Атмосфера реальной планеты, такой как Земля, имеет довольно сложное строение ввиду большого многообразия участвующих в ее формировании процессов и явлений. В этой задаче мы рассмотрим две простые модели нижнего слоя атмосферы, называемого тропосферой, который простирается на высоту до 10-15~км над поверхностью Земли. Для понимания физики некоторых явлений достаточно считать атмосферу Земли состоящей из однокомпонентного двухатомного газа, имеющего молярную массу $\mu_{air}=28.9 \cdot 10^{−3}~кг/моль$.
Часть 1. Изотермическая атмосфера В атмосфере самый нижний приповерхностный слой имеет практически постоянную температуру, так как он нагревается от поверхности Земли. Поэтому примем в этой части, что температура атмосферы одинакова по всей ее высоте и равна $T_0 =293~К$, а давление воздуха у поверхности Земли составляет $p_0=1.013 \cdot 10^5~Па$. Считайте, что ускорение свободного падения $g=9.81~м/с^2$ не зависит от высоты над поверхностью Земли, так как толщина атмосферы много меньше радиуса Земли $R_E=6400~км$. Универсальная газовая постоянная равна $R=8.31~Дж/(моль \cdot К)$.
Найдите и вычислите массу $M$ атмосферы Земли.
Найдите и вычислите давление воздуха $p_H$ на высоте $H=1500~м$ над поверхностью Земли. С физической точки зрения интересен вопрос о том, как быстро успевает прогреваться атмосфера при смене дня и ночи. Из наблюдений известна так называемая солнечная постоянная $\alpha=1367~Вт/м^2$, которая представляет собой суммарную мощность солнечного излучения в районе орбиты Земли, проходящего через единицу поверхности, ориентированной перпендикулярно его потоку.
Оцените количество теплоты $\delta Q$, необходимое для нагревания атмосферы на $\Delta T=1~К$.
Часть 2. Адиабатическая атмосфера Реальная тропосфера не является изотермической и температура воздуха уменьшается с высотой. Благодаря постоянно протекающим конвективным процессам, тропосфера может считаться практически адиабатической. Пусть температура и давление воздуха у поверхности Земли составляют $T_0=293~К$ и $p_0=1.013\cdot 10^5~Па$ соответственно. По-прежнему считайте, что ускорение свободного падения $g=9.81~м/с^2$ не зависит от высоты над поверхностью Земли
Найдите и вычислите интервал времени $\tau$, который должно светить Солнце, чтобы сообщить Земле количество теплоты $\delta Q$.
Найдите и вычислите температуру воздуха $T_H$ на высоте $H=1500~м$ над поверхностью Земли.
Найдите и вычислите давление воздуха $p_H$ на высоте $H=1500~м$ над поверхностью Земли. В построенной модели высота тропосферы Земли определяется достижением некоторой критической температуры, при которой начинают играть существенную роль другие физические процессы.
Оцените разницу высот $\Delta H_{atm}$ тропосферы Земли в дневное и ночное время, если колебание температуры у поверхности за это время составляет $\Delta T_{dn}=20~К$. Альпинист начинает восхождение на достаточно высокую гору, у подножия которой температура и давление воздуха равны $T_0=293~К$ и $p_0=1.013 \cdot 10^5~Па$. На высоте $H=1500~м$ он решает сделать привал для того, чтобы вскипятить воду и обнаруживает, что она закипает быстрее обычного. Он открывает имеющийся при себе справочник по физике и находит, что при температуре $T_1=373~К$ давление насыщенного водяного пара равно $p_1=p_0=1.013 \cdot 10^5~Па$, а при температуре $T_2=365~К$ — $p_2=0.757\cdot 10^5~Па$.
Найдите и вычислите температуру кипения воды на высоте $H=1500~м$. После возобновления подъема альпинист обнаруживает, что на некоторой высоте появляется снег и приходится использовать специальное оборудование.
Найдите и вычислите высоту $h_0$, на которой альпинист заметил появление снежного покрова на горе. Альпинист вспомнил разговор с местными жителями перед восхождением, в котором ему сообщили, что снежный покров полностью исчезает с горы при температуре у подножия, превышающей $T=310~К$.
Найдите и вычислите высоту $H_0$ горы, на которую совершает восхождение альпинист. Поднявшись еще выше по склону горы на некоторую высоту $H^{'}$, альпинист замечает появление тумана. Оглянувшись по сторонам, он отмечает, что облаков нет и ветер отсутствует. Альпинист знает, что молярная масса воды составляет $\mu_{H_2O}=18.0\cdot 10^{−3}~кг/моль$, а по прогнозу погоды относительная влажность воздуха у подножия горы составляла $\varphi= 0.25$. В справочнике по физике он находит формулу для давления насыщенных паров воды в интервале температур $T \in (250,300)~К$, которая имеет следующий вид $$\ln\frac{p_{vap}}{p_{vap 0}}=a+b\ln\frac{T}{T_0},$$ где $p_{vap}$ — давление насыщенных паров при температуре $T$, $p_{vap 0}$ — давление насыщенных паров при температуре $T_0$, $a=3.63\cdot 10^{−2}$, $b=18.2$ — постоянные. При вычислениях считайте, что пар находится в термодинамическом равновесии с окружающим его воздухом.
Найдите и вычислите высоту $H^{'}$.
Найдите и вычислите минимальную влажность воздуха $\varphi_{\min}$ у подножья горы, при которой на ней еще будет наблюдаться туман. Вам может понадобится знание следующего интеграла: $\int\frac{dx}{ax+b}=\frac{1}{a}\ln|ax+b|$.
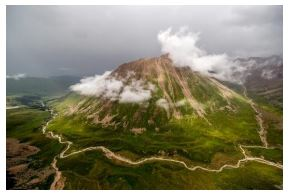
Найдите и вычислите массу $M$ атмосферы Земли.
Решение: Давление воздуха на поверхности Земли вызвано силой тяжести атмосферы, условие равновесия которой требует$$p_0S=Mg, \tag{1}$$где$$S=4\pi R^2_E \tag{2}$$представляет собой площадь поверхности Земли.Из $(1)$ и $(2)$ получаем$$M=\frac{4\pi p_0R_E^2}{g}=5.32\cdot 10^{18}~кг. \tag{3}$$
Ответ: $$M=\frac{4\pi p_0R_E^2}{g}=5.32\cdot 10^{18}~кг.$$

Найдите и вычислите давление воздуха $p_H$ на высоте $H=1500~м$ над поверхностью Земли.
Решение: Давление атмосферы изменяется с высотой вследствие действия силы тяжести на газ. Рассмотрим равновесие слоя газа толщиной $dh$. Разность давлений $dp$ на этих высотах должна компенсировать силу тяжести слоя газа плотностью $\rho$, что приводит к уравнению$$dp=-\rho gdh. \tag{4}$$С другой стороны из уравнения идеального газа находим связь его плотности с давлением$$\rho=\frac{\mu_{air}p}{RT_0}. \tag{5}$$Из выражений $(4)$ и $(5)$ заключаем, что давление атмосферы на высоте $h$ определяется так называемой барометрической формулой$$p(h)=p_0 \exp\left(-\frac{\mu_{air}g}{RT_0}h\right) \tag{6}$$и составляет на высоте $H=1500~м$$$p(H)=85.0\cdot 10^3~Па. \tag{7}$$
Ответ: $$p(H)=p_0 \exp\left(-\frac{\mu_{air}g}{RT_0}h\right) =85.0\cdot 10^3~Па. $$

Оцените количество теплоты $\delta Q$, необходимое для нагревания атмосферы на $\Delta T=1~К$.
Решение: В однородном поле тяжести давление атмосферы определяется массой воздуха, расположенного выше, поэтому процесс нагревания можно считать изобарным, а значит$$\delta Q=\frac{M}{\mu_{air}}\frac{\gamma R}{\gamma-1}\Delta T=5.33\cdot 10^{21}~Дж, \tag{8}$$где показатель адиабаты двухатомного газа$$\gamma=\frac{7}{5}. \tag{9}$$
Ответ: $$\delta Q=\frac{M}{\mu_{air}}\frac{\gamma R}{\gamma-1}\Delta T=5.33\cdot 10^{21}~Дж.$$

Найдите и вычислите интервал времени $\tau$, который должно светить Солнце, чтобы сообщить Земле количество теплоты $\delta Q$.
Решение: За время $\tau$ количество энергии Солнца, поглощенной Землей, будет равно$$\delta Q=\alpha \pi R_E^2\tau, \tag{10}$$откуда получаем искомое время$$\tau=\frac{M}{\alpha\pi R_E^2\mu_{air}}\frac{\gamma R\Delta T}{\gamma-1}=30.3\cdot 10^3~с. \tag{11}$$
Ответ: $$\tau=\frac{M}{\alpha\pi R_E^2\mu_{air}}\frac{\gamma R\Delta T}{\gamma-1}=30.3\cdot 10^3~с.$$

Найдите и вычислите температуру воздуха $T_H$ на высоте $H=1500~м$ над поверхностью Земли.
Решение: Первое решение: Температура атмосферы не остается постоянной по высоте, поэтому уравнение $(5)$ следует переписать в виде $$\rho=\frac{\mu_{air}p}{RT}. \tag{12}$$ Так как атмосфера является адиабатической: $$pT^{\frac{\gamma}{1-\gamma}}=\operatorname{const}. \tag{13}$$ Решая совместно $(4)$, $(12)$ и $(13)$, получаем $$\frac{dT}{dh}=-\frac{(\gamma-1)\mu_{air}g}{\gamma R}=-\beta=\operatorname{const}. \tag{14}$$ Соотношение $(14)$ показывает, что температура адиабатической атмосферы падает с высотой по закону $$T(h)=T_0-\frac{(\gamma-1)\mu_{air}g}{\gamma R}h=T_0-\beta h \tag{15}$$ и составляет на высоте $H=1500~м$ $$T(H)=278~К. \tag{16}$$ Второе решение: Вертикальные линии можно рассматривать как неподвижные линии тока. Рассмотрим перемещение газа массой $dm$ на высоту $h$ над поверхностью Земли. С учётом стационарности закон изменения энергии записывается следующим образом: $$\delta{A}_\text{внеш}=p_0dV_0-p(h)dV(h)=dW_p+dU=dmgh+\cfrac{C_Vdm(T(h)-T_0)}{\mu_{air}}{,}\tag{17}$$ где $dV_0=dm/\rho_0$ и $dV(h)=dm/\rho(h)$ – объёмы, занимаемые газом на поверхности Земли и на высоте $h$ соответственно. Для плотности газа имеем: $$\rho=\cfrac{\mu_{air}p}{RT}{,}\tag{18}$$ откуда: $$\cfrac{Rdm(T_0-T(h))}{\mu_{air}}=dmgh+\cfrac{C_Vdm(T(h)-T_0)}{\mu_{air}}{.}\tag{19}$$ Поскольку $C_V+R=C_p$, имеем: $$T(h)=T_0-\cfrac{\mu_{air}gh}{C_p}=T_0-\cfrac{(\gamma-1)\mu_{air}gh}{\gamma R}{.}\tag{20}$$ Тогда для высоты $H$ получим:
Ответ: $$T(H)=T_0-\frac{(\gamma-1)\mu_{air}g}{\gamma R}H=278~К.$$  Второе решение: Вертикальные линии можно рассматривать как неподвижные линии тока. Рассмотрим перемещение газа массой $dm$ на высоту $h$ над поверхностью Земли. С учётом стационарности закон изменения энергии записывается следующим образом: $$\delta{A}_\text{внеш}=p_0dV_0-p(h)dV(h)=dW_p+dU=dmgh+\cfrac{C_Vdm(T(h)-T_0)}{\mu_{air}}{,}\tag{17}$$ где $dV_0=dm/\rho_0$ и $dV(h)=dm/\rho(h)$ – объёмы, занимаемые газом на поверхности Земли и на высоте $h$ соответственно. Для плотности газа имеем: $$\rho=\cfrac{\mu_{air}p}{RT}{,}\tag{18}$$ откуда: $$\cfrac{Rdm(T_0-T(h))}{\mu_{air}}=dmgh+\cfrac{C_Vdm(T(h)-T_0)}{\mu_{air}}{.}\tag{19}$$ Поскольку $C_V+R=C_p$, имеем: $$T(h)=T_0-\cfrac{\mu_{air}gh}{C_p}=T_0-\cfrac{(\gamma-1)\mu_{air}gh}{\gamma R}{.}\tag{20}$$ Тогда для высоты $H$ получим:
Ответ: $$T(H)=T_0-\frac{(\gamma-1)\mu_{air}g}{\gamma R}H=278~К.$$

Найдите и вычислите давление воздуха $p_H$ на высоте $H=1500~м$ над поверхностью Земли.
Решение: Распределение давления по высоте определяется уравнением адиабаты $(13)$ и имеет вид$$p(h)=p_0\left(\frac{T_0}{T(h)}\right)^{\frac{\gamma}{1-\gamma}}=p_0\left(\frac{T_0}{T_0-\beta h}\right)^{\frac{\gamma}{1-\gamma}} \tag{21}$$и составляет на высоте $H=1500~м$$$p(H)=84.6 \cdot 10^3~Па. \tag{22}$$
Ответ: $$p(h)=p_0\left(\frac{T_0}{T_0-\beta h}\right)^{\frac{\gamma}{1-\gamma}}=84.6 \cdot 10^3~Па.$$

Оцените разницу высот $\Delta H_{atm}$ тропосферы Земли в дневное и ночное время, если колебание температуры у поверхности за это время составляет $\Delta T_{dn}=20~К$.
Решение: Так как температура верхней части тропосферы фиксирована, то из формулы $(15)$ следует, что ее высота определяется условием$$T(h)=T_0-\beta h=\operatorname{const}. \tag{23}$$Отсюда определяем изменение высоты тропосферы в дневное и ночное время$$\Delta H_{atm}=\frac{\gamma R\Delta T_{dn}}{(\gamma-1)\mu_{air}g}=2.05 \cdot 10^3~м. \tag{24}$$
Ответ: $$\Delta H_{atm}=\frac{\gamma R\Delta T_{dn}}{(\gamma-1)\mu_{air}g}=2.05 \cdot 10^3~м. $$

Найдите и вычислите температуру кипения воды на высоте $H=1500~м$.
Решение: В выбранном диапазоне температур и давлений аппроксимируем давление насыщенного водяного пара линейной функцией его температуры в виде$$p(T)=p_1+\frac{p_2-p_1}{T_2-T_1}(T-T_1). \tag{25}$$Кипение жидкости начинается в тот момент, когда давление насыщенных паров сравнивается с внешним давлением, что позволяет идти интенсивному процессу парообразования в всплывающих пузырьках. Приравнивая выражения $(18)$ и $(21)$, находим$$T_{boil}=368~К. \tag{26}$$
Ответ: $$T_{boil}=368~К. $$

Найдите и вычислите высоту $h_0$, на которой альпинист заметил появление снежного покрова на горе.
Решение: Температура плавления льда мало изменяется с давлением, поэтому снег появляется там, где температура достигает $0^{\circ}\mathrm{C}$, то есть равна $$T_{melt}=273~К. \tag{27}$$Отсюда с помощью формулы $(15)$ определяем высоту, на которой появляется снежный покров$$h_0=\frac{\gamma R(T_0-T_{melt})}{(\gamma-1)\mu_{air}g}=2.05 \cdot 10^3~м. \tag{28}$$
Ответ: $$h_0=\frac{\gamma R(T_0-T_{melt})}{(\gamma-1)\mu_{air}g}=2.05 \cdot 10^3~м.$$

Найдите и вычислите высоту $H_0$ горы, на которую совершает восхождение альпинист.
Решение: Если воздух у подножия горы достаточно прогрет, то температура по всей высоте не успевает упасть до нуля градусов по Цельсию. Тогда из формулы $(24)$ находим высоту горы$$H_0=\frac{\gamma R(T-T_{melt})}{(\gamma-1)\mu_{air}g}=3.78 \cdot 10^3~м. \tag{29}$$
Ответ: $$H_0=\frac{\gamma R(T-T_{melt})}{(\gamma-1)\mu_{air}g}=3.78 \cdot 10^3~м.$$

Найдите и вычислите высоту $H^{'}$.
Решение: Так как водяной пар находится в термодинамическом равновесии с окружающим его воздухом, то их температуры равны. Условие равновесия пара записывается аналогично $(4)$ и имеет вид$$dp_{vap}=-\rho_{vap}gdh, \tag{30}$$а его плотность определяется формулой$$\rho_{vap}=\frac{\mu_{H_2O}p_{vap}}{RT}, \tag{31}$$в которой зависимость температуры от высоты имеет вид $(15)$.По условию давление ненасыщенных водяных паров у подножия горы равно$$p_{vap}(0)=\varphi p_{vap 0}, \tag{32}$$а давление насыщенных водяных паров на высоте $H^{\prime}$ составляет$$p_{vap}(h)=p_{vap}. \tag{33}$$Интегрируя $(26)$ с учетом $(27)$ и $(15)$, а также начальных условий $(28)$ и $(29)$, находим$$\ln\frac{p_{vap}}{p_{vap 0}}=\ln\varphi+\frac{\mu_{H_2O}g}{\beta R}\ln\frac{T}{T_0}. \tag{34}$$С другой стороны по условию из справочника$$\ln\frac{p_{vap}}{p_{vap 0}}=a+b\ln\frac{T}{T_0}, \tag{35}$$и с использованием $(30)$ получаем температуру на высоте $H^{\prime}$$$T(H^{\prime})=T_0\exp\left(\frac{a-\ln\varphi}{\frac{\mu_{H_2O}g}{\beta R}-b}\right). \tag{36}$$Сама высота находится из формулы $(15)$ и дает$$H^{\prime}=\frac{T_0-T(H^{\prime})}{\beta}=\frac{T_0}{\beta}\left(1-\exp\left(\frac{a-\ln\varphi}{\frac{\mu_{H_2O}g}{\beta R}-b}\right)\right)=2.55 \cdot 10^3~м. \tag{37}$$
Ответ: $$H^{\prime}=\frac{T_0}{\beta}\left(1-\exp\left(\frac{a-\ln\varphi}{\frac{\mu_{H_2O}g}{\beta R}-b}\right)\right)=2.55 \cdot 10^3~м.$$

Найдите и вычислите минимальную влажность воздуха $\varphi_{\min}$ у подножья горы, при которой на ней еще будет наблюдаться туман.
Решение: Для того, чтобы туман отсутствовал на всей горе, в формуле $(33)$ надо положить$$H^{\prime}=H_0, \tag{38}$$откуда получаем искомое выражение для влажности воздуха$$\varphi_{\min}=\left(1-\frac{\beta H_0}{T_0}\right)^{b-\frac{\mu_{H_2O}g}{\beta R}}\exp a= 0.119. \tag{39}$$
Ответ: $$\varphi_{\min}=\left(1-\frac{\beta H_0}{T_0}\right)^{b-\frac{\mu_{H_2O}g}{\beta R}}\exp a= 0.119.$$
Темы:
T, Жаутыковские